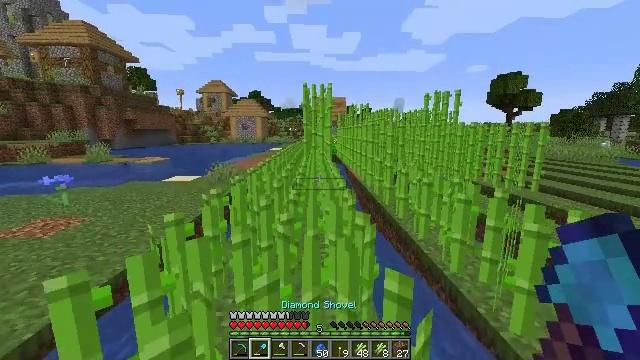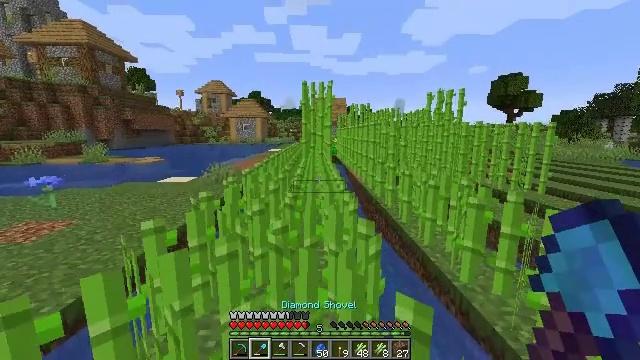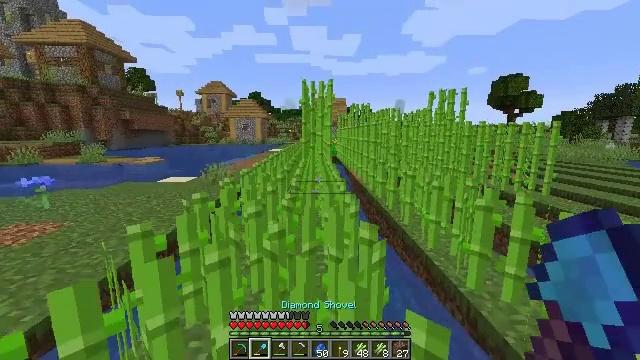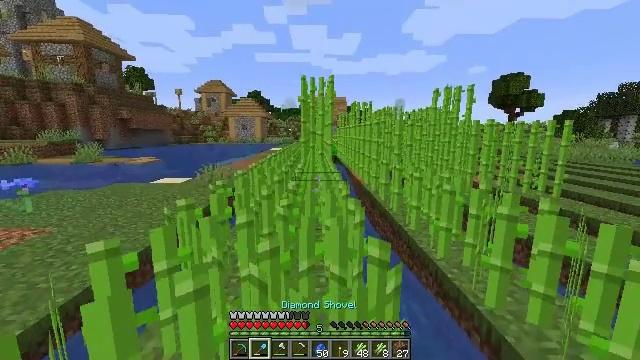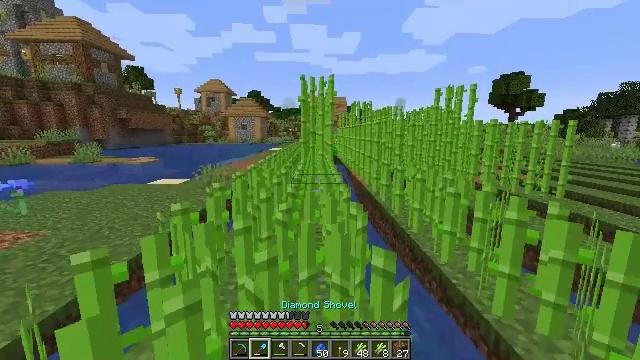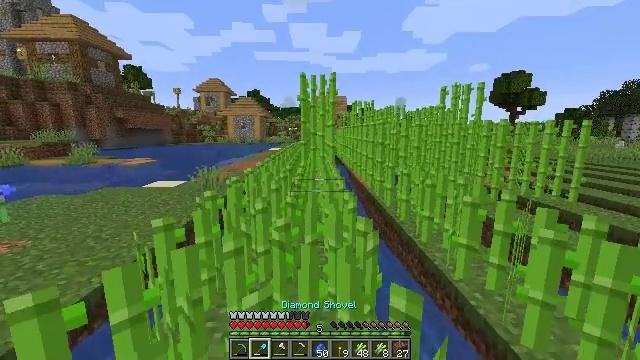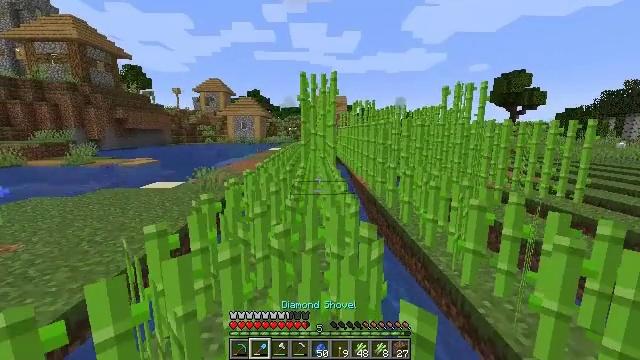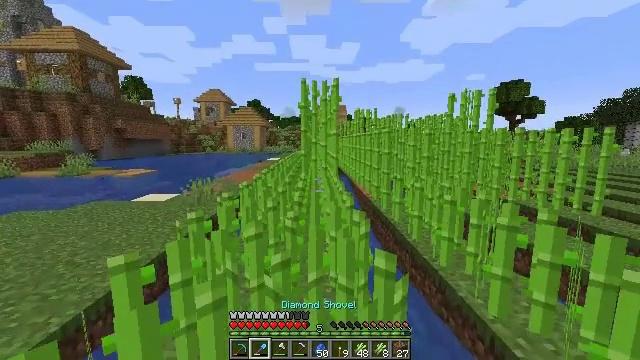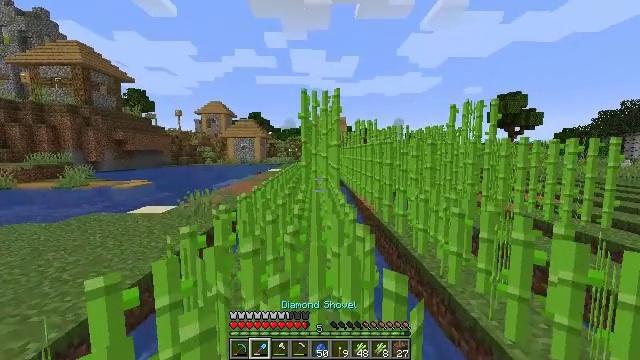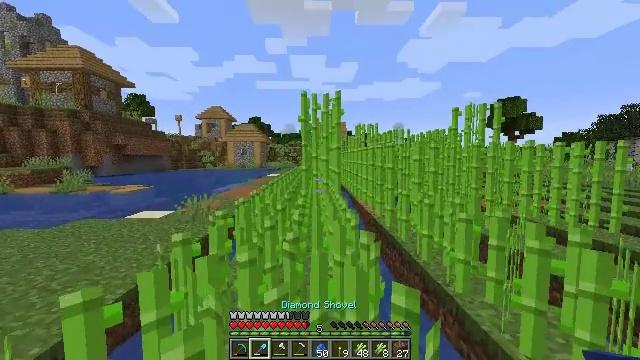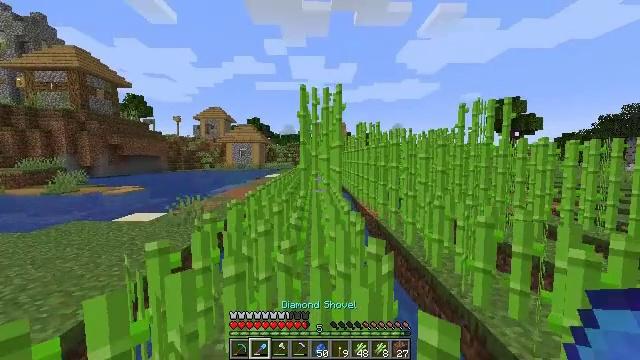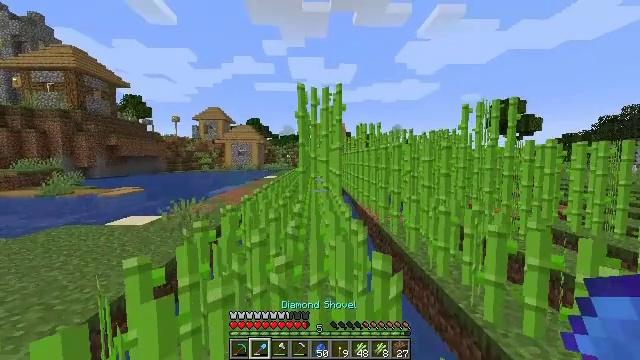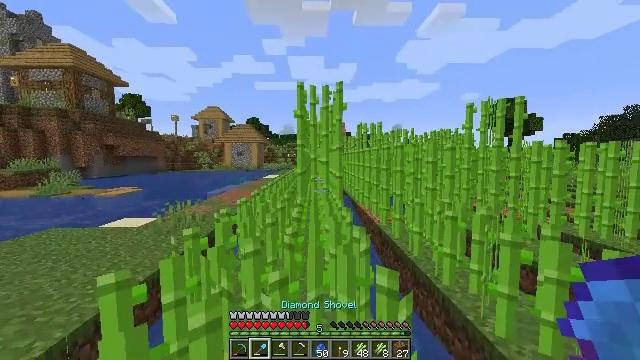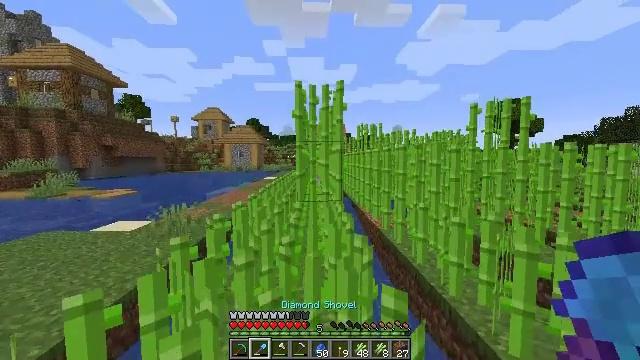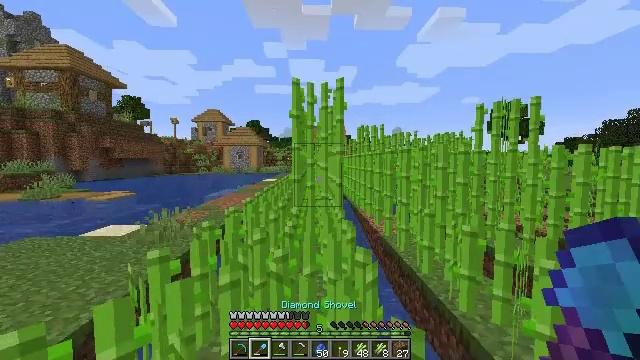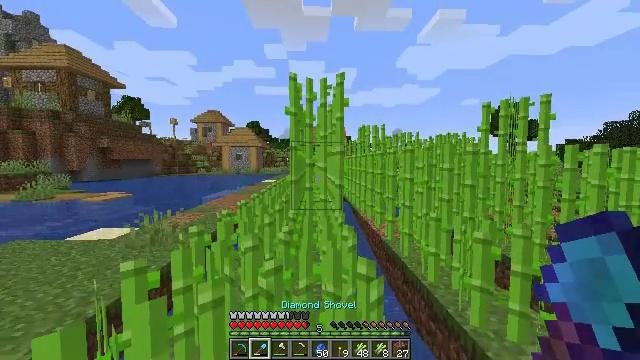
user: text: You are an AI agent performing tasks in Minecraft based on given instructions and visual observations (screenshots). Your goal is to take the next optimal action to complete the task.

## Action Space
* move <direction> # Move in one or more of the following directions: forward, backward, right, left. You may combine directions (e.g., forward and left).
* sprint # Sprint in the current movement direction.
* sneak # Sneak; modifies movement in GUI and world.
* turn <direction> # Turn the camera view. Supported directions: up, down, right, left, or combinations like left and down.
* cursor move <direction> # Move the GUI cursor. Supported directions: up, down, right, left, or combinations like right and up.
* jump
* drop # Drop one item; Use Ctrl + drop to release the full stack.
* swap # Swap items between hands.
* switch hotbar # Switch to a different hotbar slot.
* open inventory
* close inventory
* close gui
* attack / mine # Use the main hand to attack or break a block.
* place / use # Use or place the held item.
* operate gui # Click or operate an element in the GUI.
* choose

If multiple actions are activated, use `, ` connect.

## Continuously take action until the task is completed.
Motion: motion action
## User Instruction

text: Mine the sugar cane near rivers.
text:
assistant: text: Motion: move forward
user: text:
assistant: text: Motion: move forward
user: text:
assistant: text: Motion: move forward
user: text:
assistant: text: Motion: move forward
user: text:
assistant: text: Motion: move forward
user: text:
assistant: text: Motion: move forward
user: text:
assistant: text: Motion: move forward, turn up
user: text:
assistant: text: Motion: move forward, turn up
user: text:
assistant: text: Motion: move forward
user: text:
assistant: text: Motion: move forward
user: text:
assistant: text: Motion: move forward
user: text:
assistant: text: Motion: move forward
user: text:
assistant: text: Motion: move forward
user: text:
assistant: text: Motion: move forward
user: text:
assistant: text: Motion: move forward
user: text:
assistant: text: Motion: move forward
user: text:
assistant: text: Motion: move forward
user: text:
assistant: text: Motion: move forward
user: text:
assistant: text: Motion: move forward
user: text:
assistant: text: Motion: move forward
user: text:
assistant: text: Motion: move forward
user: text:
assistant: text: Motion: move forward
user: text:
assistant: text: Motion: move forward
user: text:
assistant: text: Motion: move forward
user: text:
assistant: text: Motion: move forward, attack / mine
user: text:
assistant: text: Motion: move forward, attack / mine
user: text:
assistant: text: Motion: move forward, attack / mine
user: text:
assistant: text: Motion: no_op
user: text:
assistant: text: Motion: no_op
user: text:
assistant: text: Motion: no_op